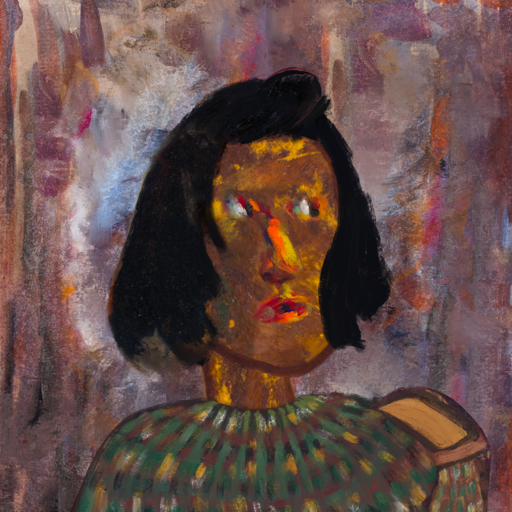
Background: Hypocrite, Head And Neck Side: Comrade, Face Side: An_Impression, Bust: After_Raid, Hair Side: Mosgoul, Head Accessory: Blank, Second Necklace: Blank, Necklace: Blank, Baby: Blank